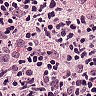
Metastatic tissue present: no